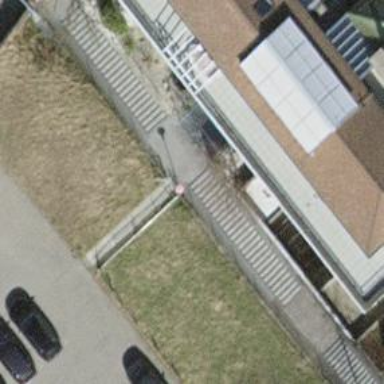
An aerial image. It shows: Set of steps on the road.